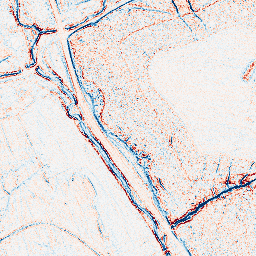
Category: edge_preserving
Decomposition family: bilateral
Decomposition parameters: d: 5
sigma_color: 150
sigma_space: 150
Upsampling method: quintic
Upsampling parameters: scale: 4
Upsampling scale: 4